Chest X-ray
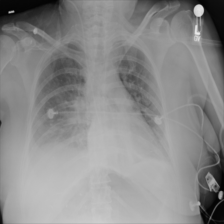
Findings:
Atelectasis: positive
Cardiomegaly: negative
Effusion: positive
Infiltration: negative
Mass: negative
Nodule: negative
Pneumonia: negative
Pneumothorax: negative
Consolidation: negative
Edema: negative
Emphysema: negative
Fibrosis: negative
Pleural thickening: negative
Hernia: negative